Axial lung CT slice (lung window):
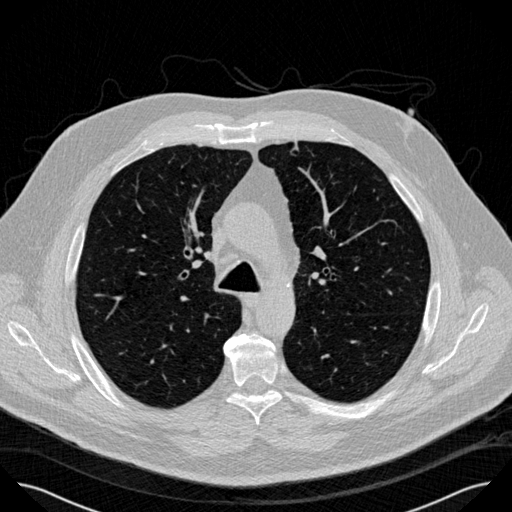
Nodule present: no